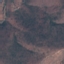
Land use / land cover: HerbaceousVegetation